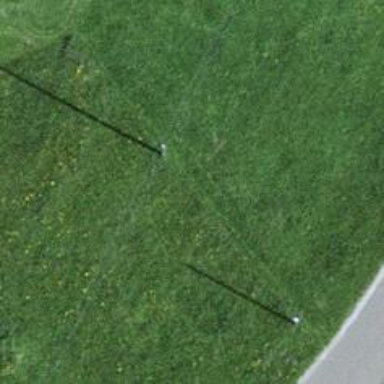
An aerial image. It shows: Minor power line.